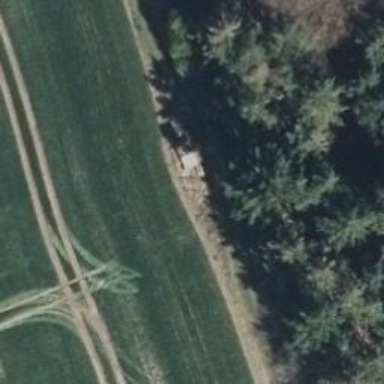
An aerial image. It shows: Hunting stand.